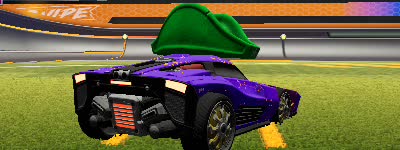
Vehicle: breakout